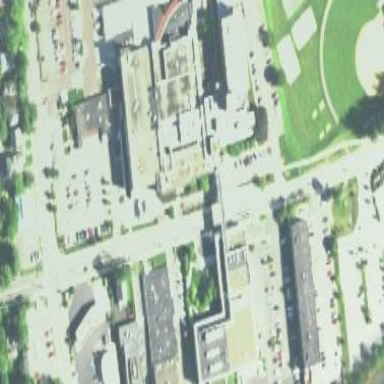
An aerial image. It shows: Hospital providing healthcare services.